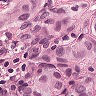
Metastatic tissue present: yes